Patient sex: M
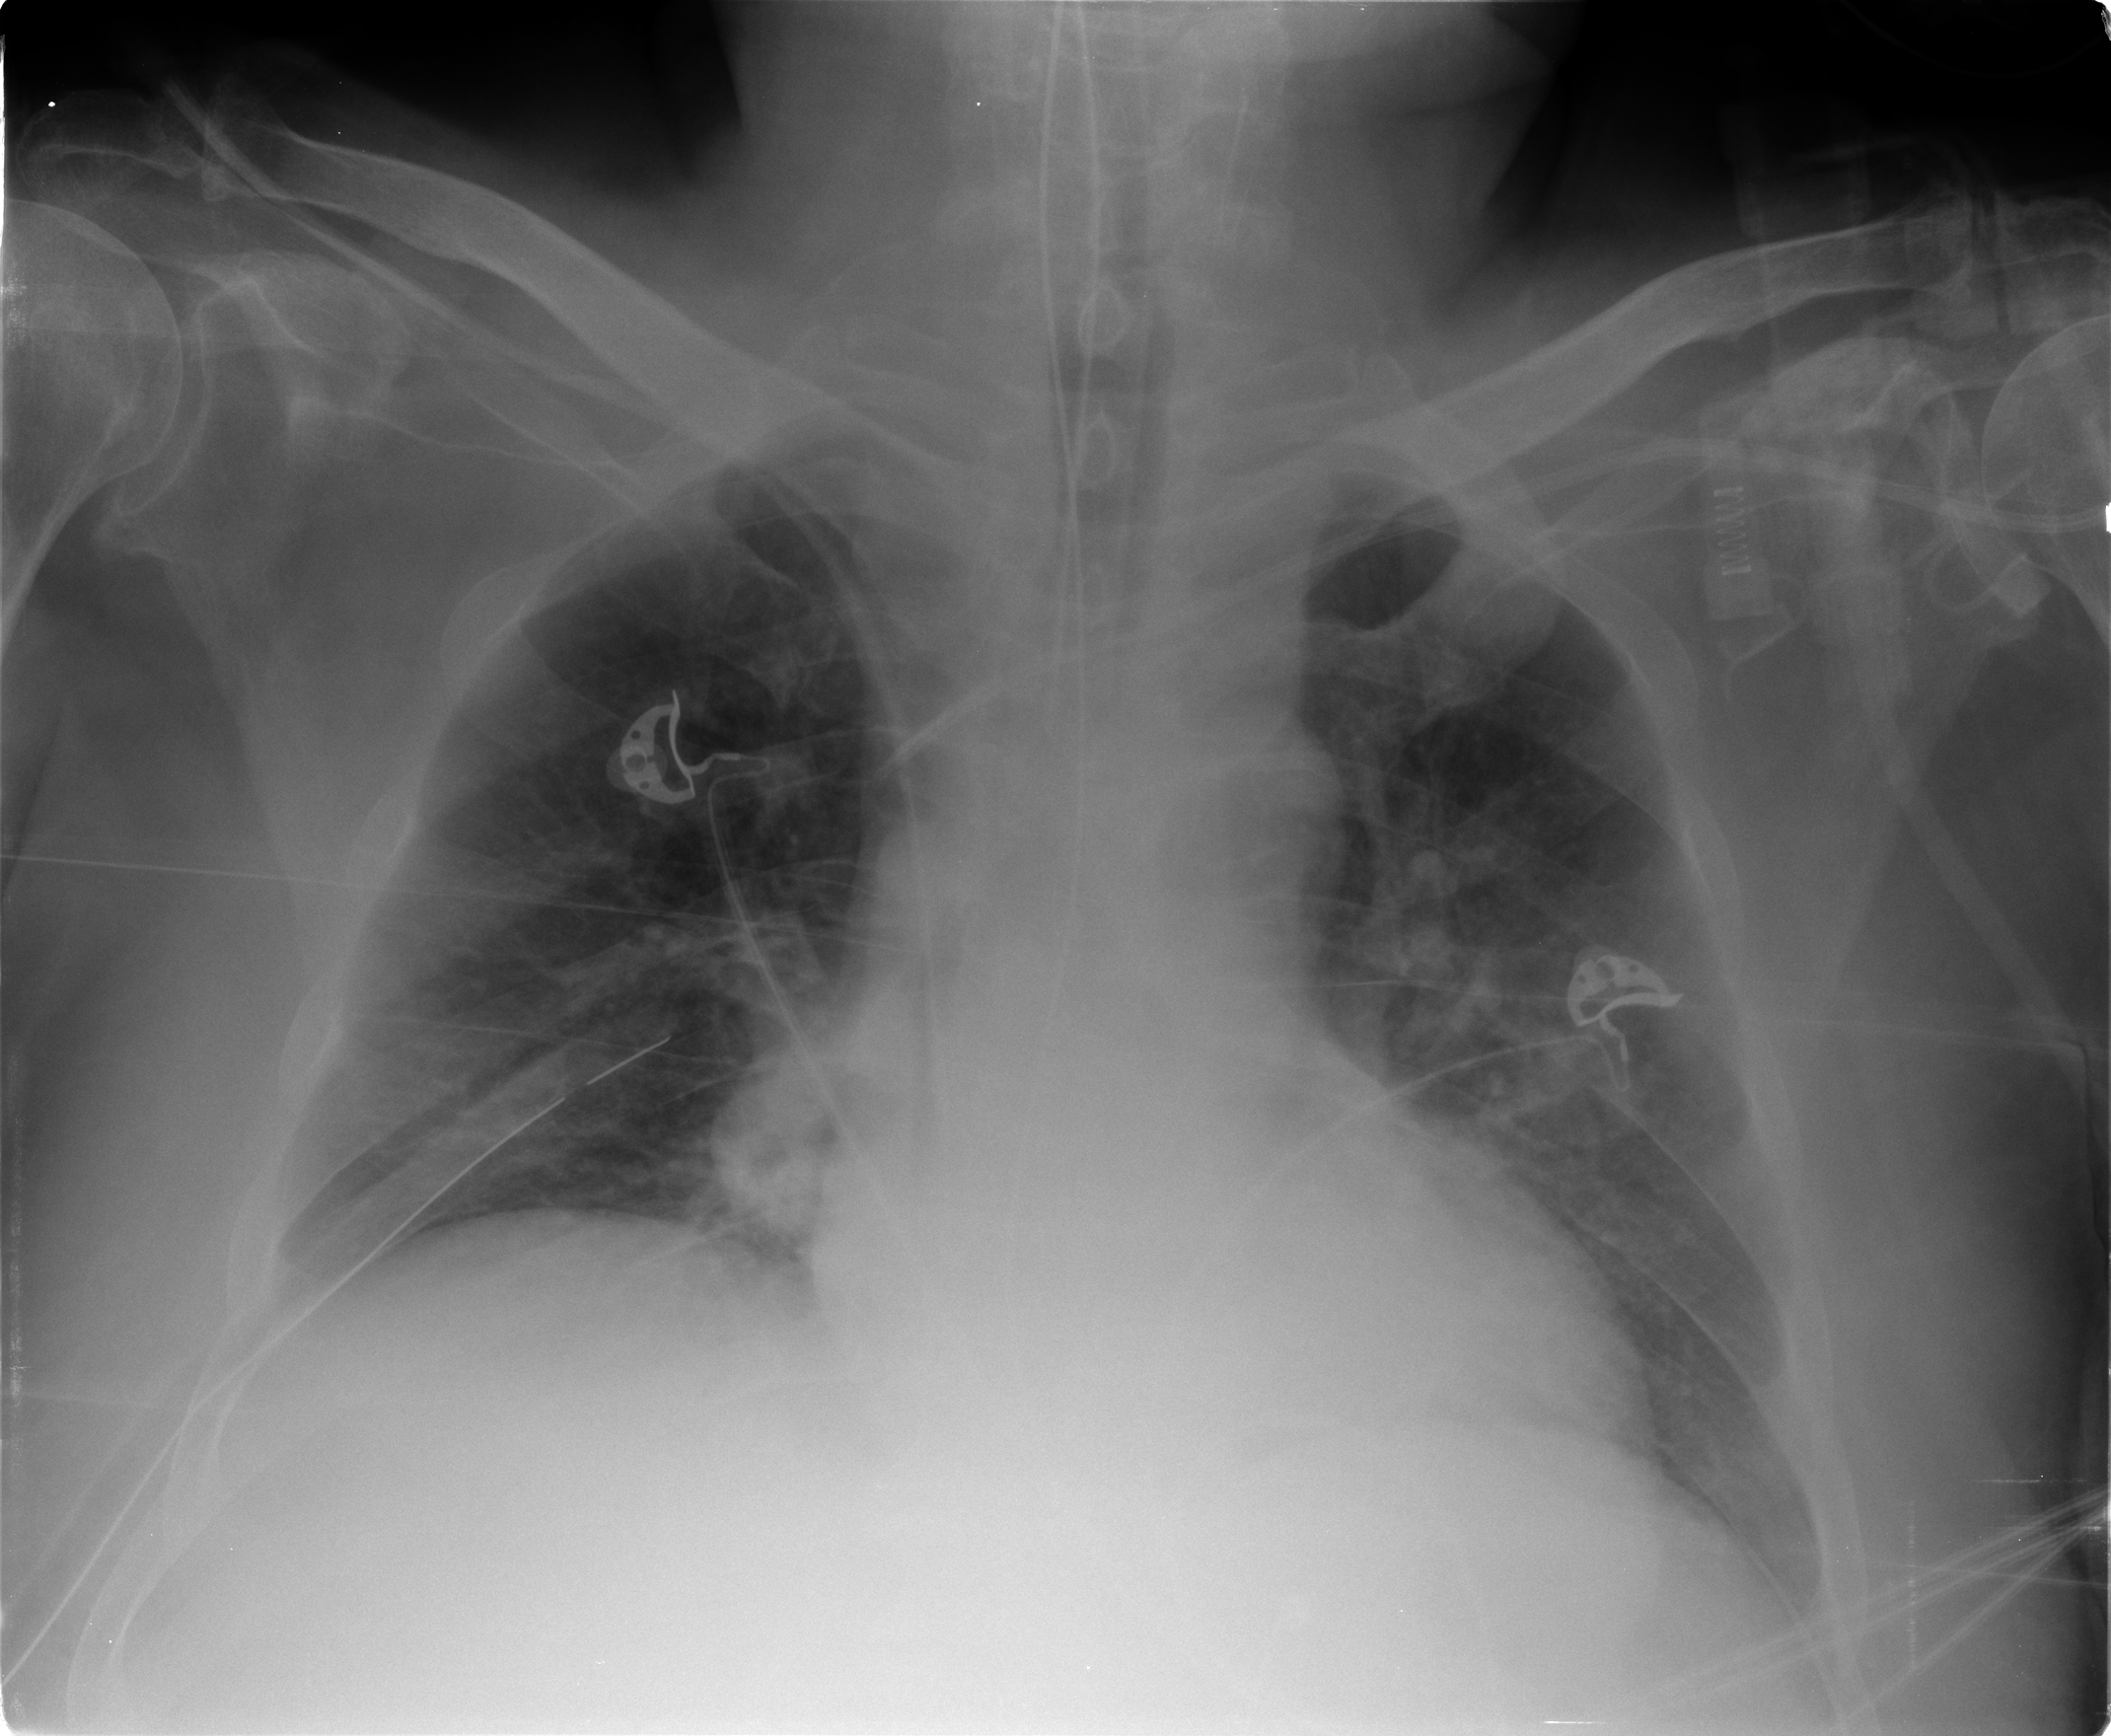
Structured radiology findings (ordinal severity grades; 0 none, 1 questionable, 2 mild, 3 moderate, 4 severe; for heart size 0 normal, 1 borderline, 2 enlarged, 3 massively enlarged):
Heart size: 1
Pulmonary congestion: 2
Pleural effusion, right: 0
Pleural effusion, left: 1
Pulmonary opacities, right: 1
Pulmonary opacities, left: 1
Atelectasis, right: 2
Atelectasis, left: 2